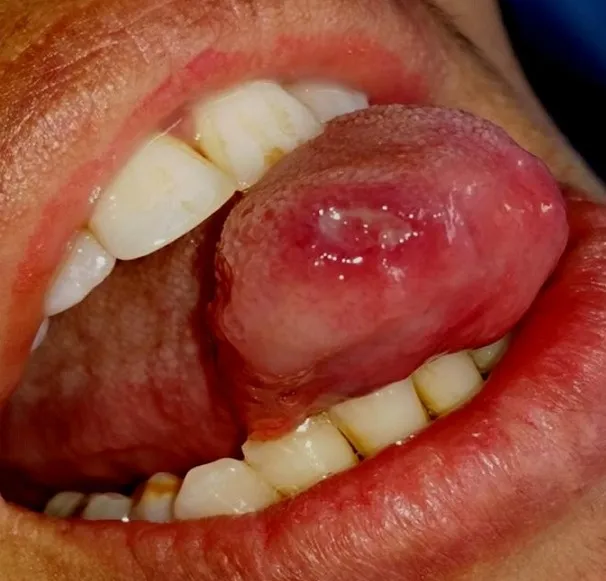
Pre-operative view: aphtous lesion on the dorsal side of the tongue.
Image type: pathology (fish)